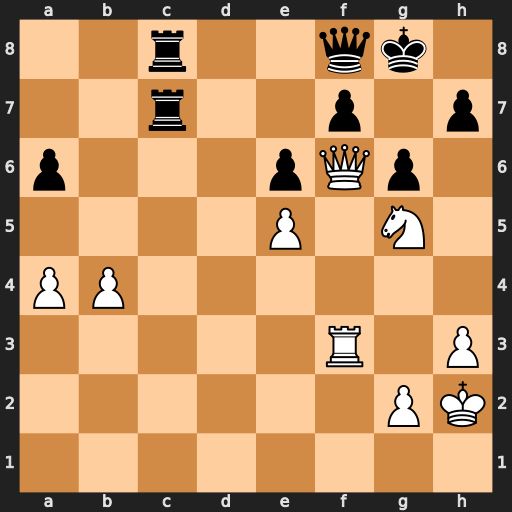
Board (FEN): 2r2qk1/2r2p1p/p3pQp1/4P1N1/PP6/5R1P/6PK/8
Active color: w
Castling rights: -
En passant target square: -
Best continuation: Nxe6 fxe6 Qxe6+ Kh8 Rxf8+